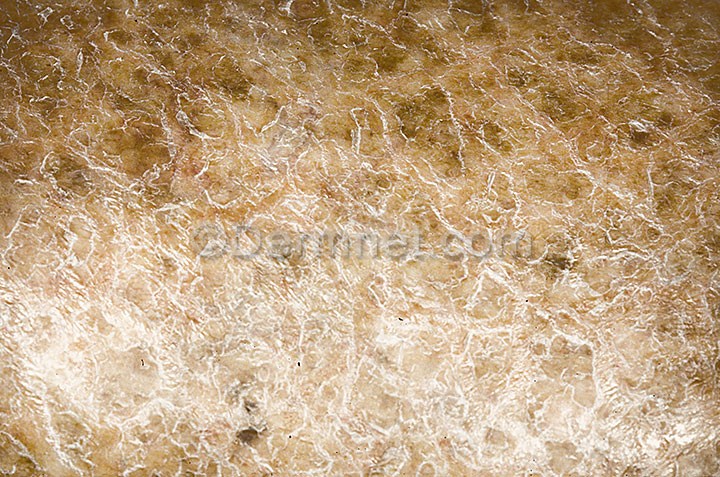
Disease: Atopic Dermatitis Photos